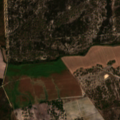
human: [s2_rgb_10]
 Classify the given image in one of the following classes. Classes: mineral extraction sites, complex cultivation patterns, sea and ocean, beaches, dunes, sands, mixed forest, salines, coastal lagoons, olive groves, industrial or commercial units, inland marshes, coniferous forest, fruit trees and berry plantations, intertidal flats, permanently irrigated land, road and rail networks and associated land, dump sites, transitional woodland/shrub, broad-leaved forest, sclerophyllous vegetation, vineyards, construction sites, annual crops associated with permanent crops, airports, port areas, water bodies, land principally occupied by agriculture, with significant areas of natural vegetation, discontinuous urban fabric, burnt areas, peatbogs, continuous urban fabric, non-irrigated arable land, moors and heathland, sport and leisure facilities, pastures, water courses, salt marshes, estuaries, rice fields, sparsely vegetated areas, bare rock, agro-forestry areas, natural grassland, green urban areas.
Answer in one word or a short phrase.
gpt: continuous urban fabric